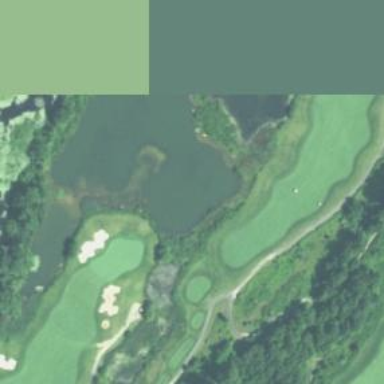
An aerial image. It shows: Water hazard on golf course. The hazard is natural water feature.